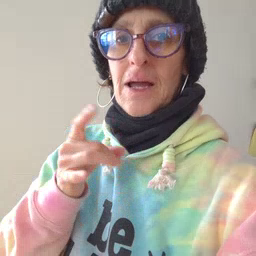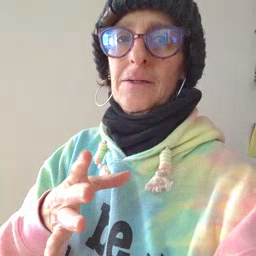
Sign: hate